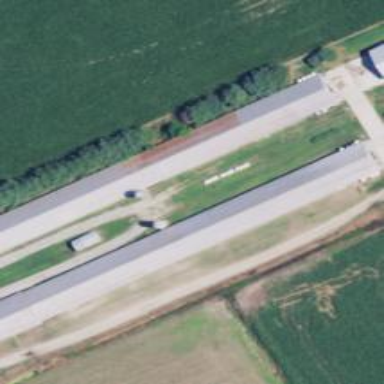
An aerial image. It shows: Farmyard area.